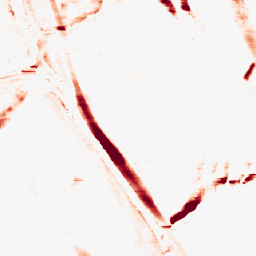
Category: morphological
Decomposition family: morphological_rect
Decomposition parameters: operation: opening
width: 20
height: 3
Upsampling method: area
Upsampling parameters: scale: 2
Upsampling scale: 2